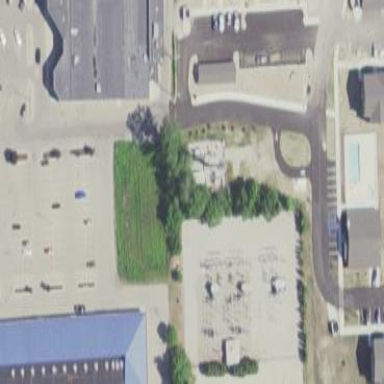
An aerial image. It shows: Power substation.